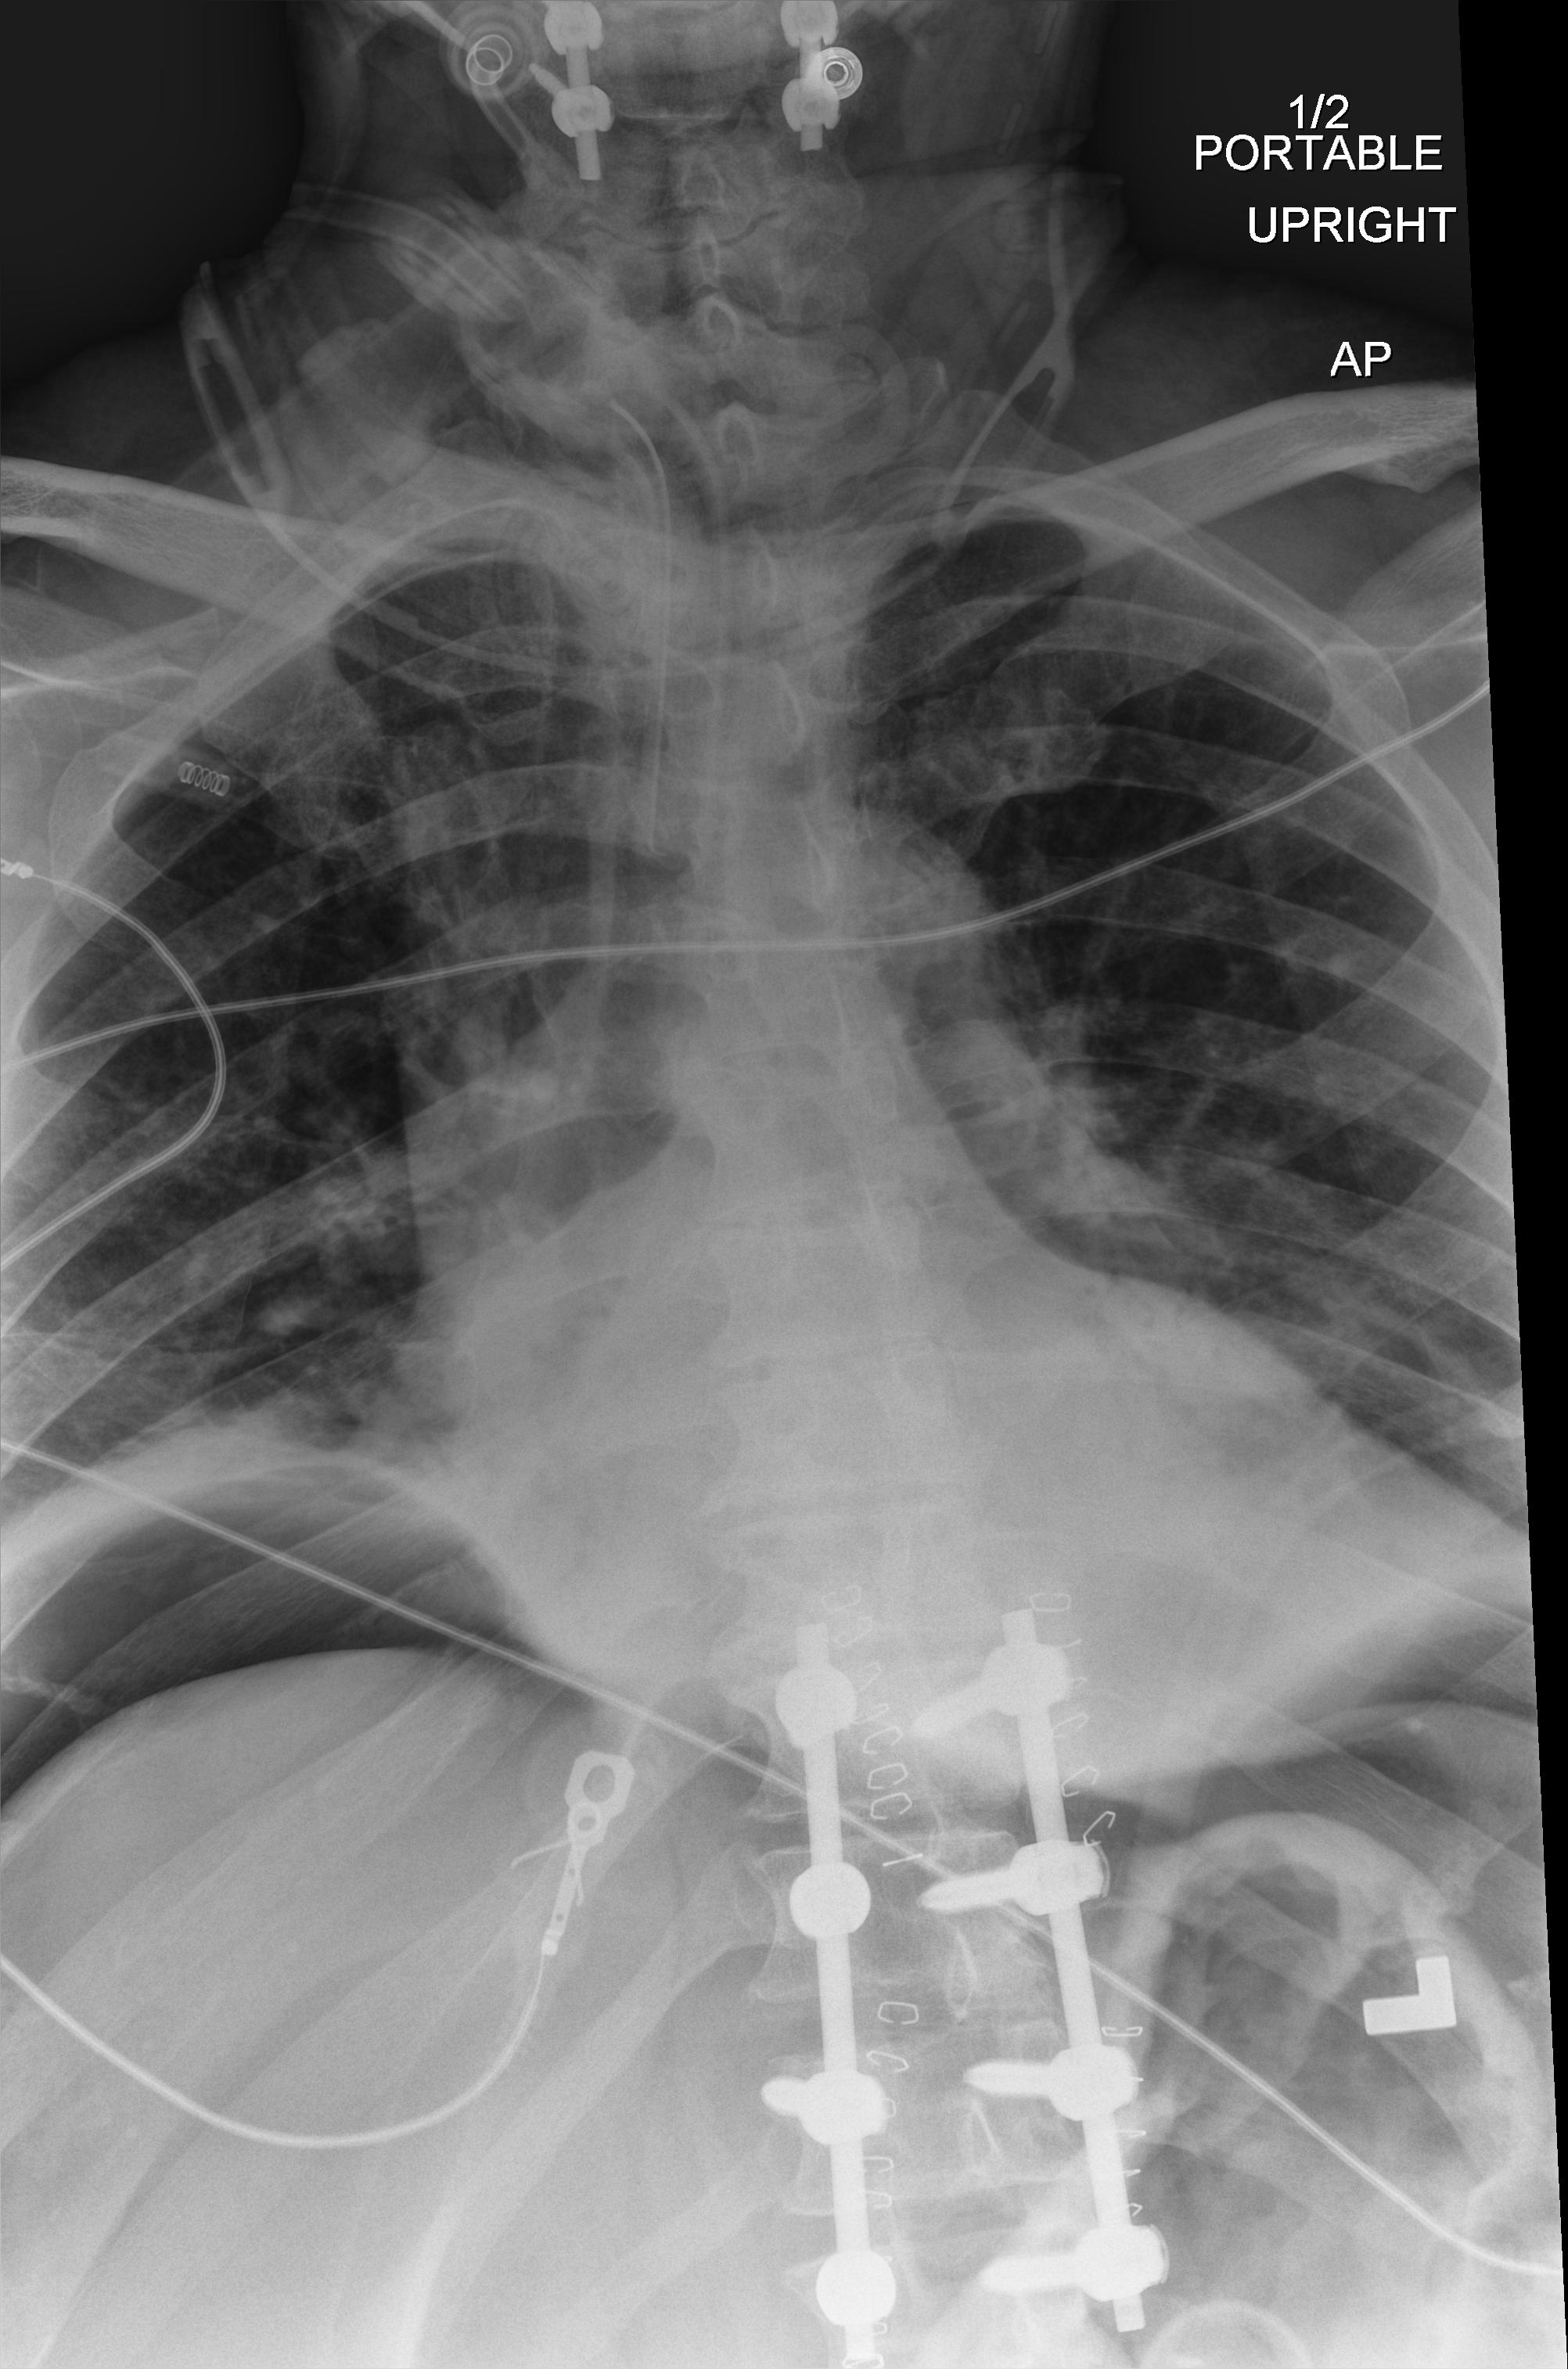
View: AP
Implant manufacturer: nuvasive reline